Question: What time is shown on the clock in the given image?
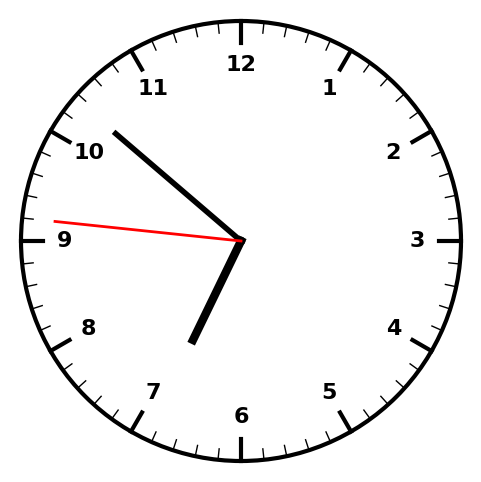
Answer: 06:51:46